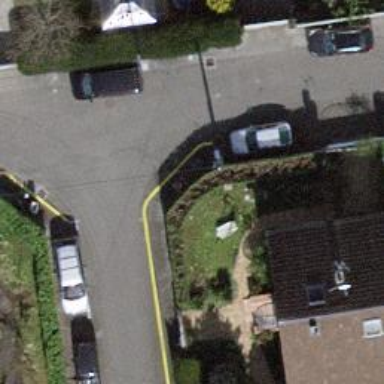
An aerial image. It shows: Red protected bollard.